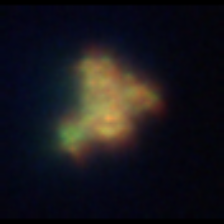
Taxon: Unknown_detritus
Group: Unknown